Interaction volume radius: 5 \u00c5
Interaction volume height: 10 \u00c5
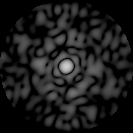
Disorder parameter: 0.8148